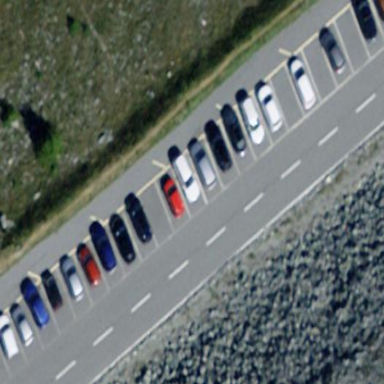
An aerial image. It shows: Parking area with surface.